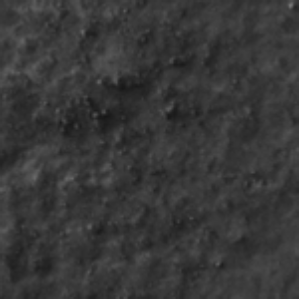
Label: frost